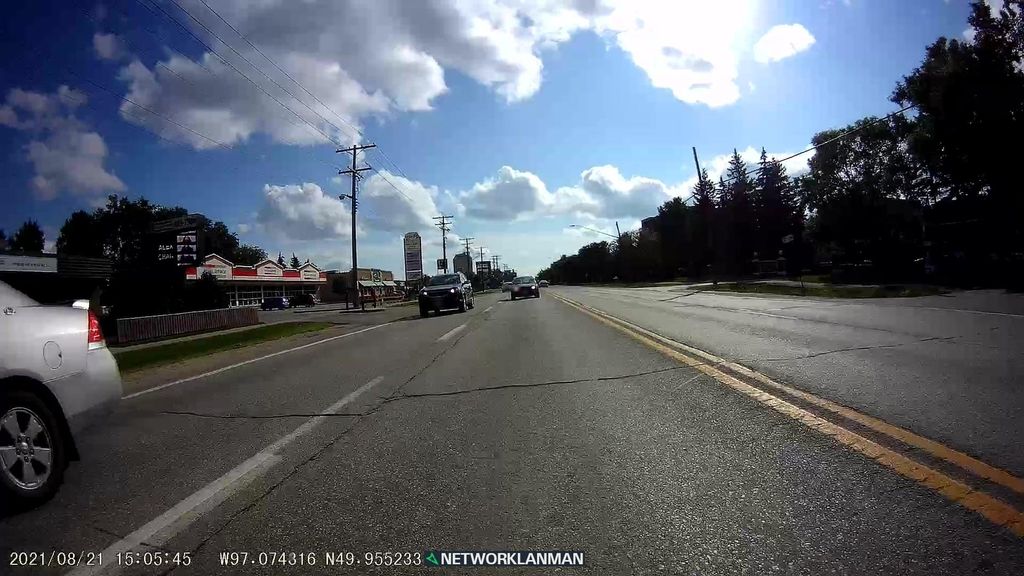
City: winnipeg